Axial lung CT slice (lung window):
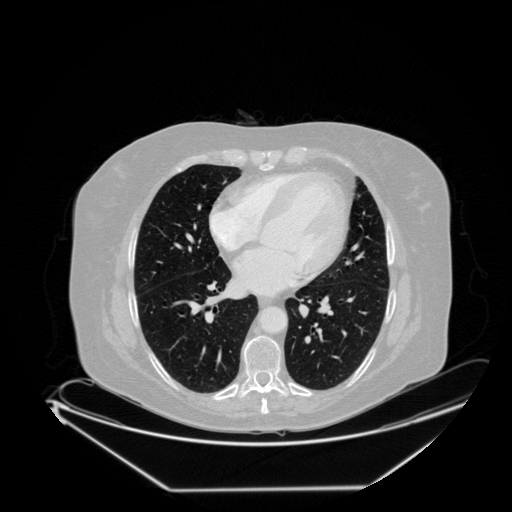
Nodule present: no